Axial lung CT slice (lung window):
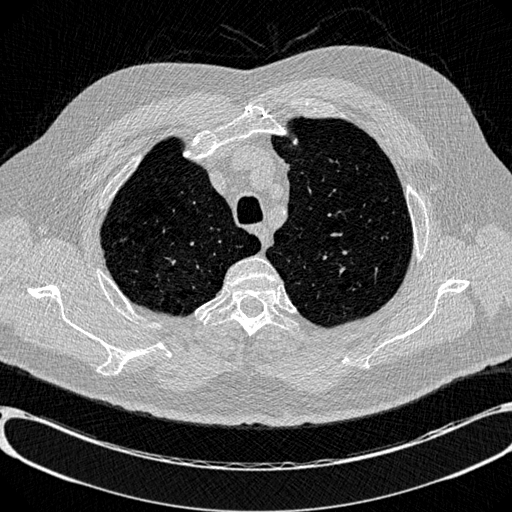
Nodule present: no